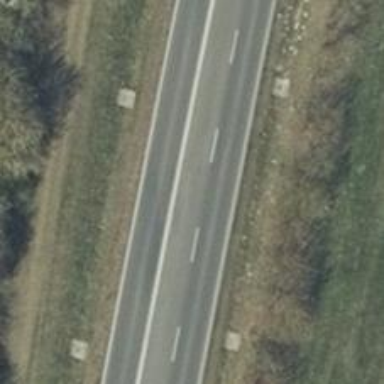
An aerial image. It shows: Asphalt motorway categorized as trunk road.